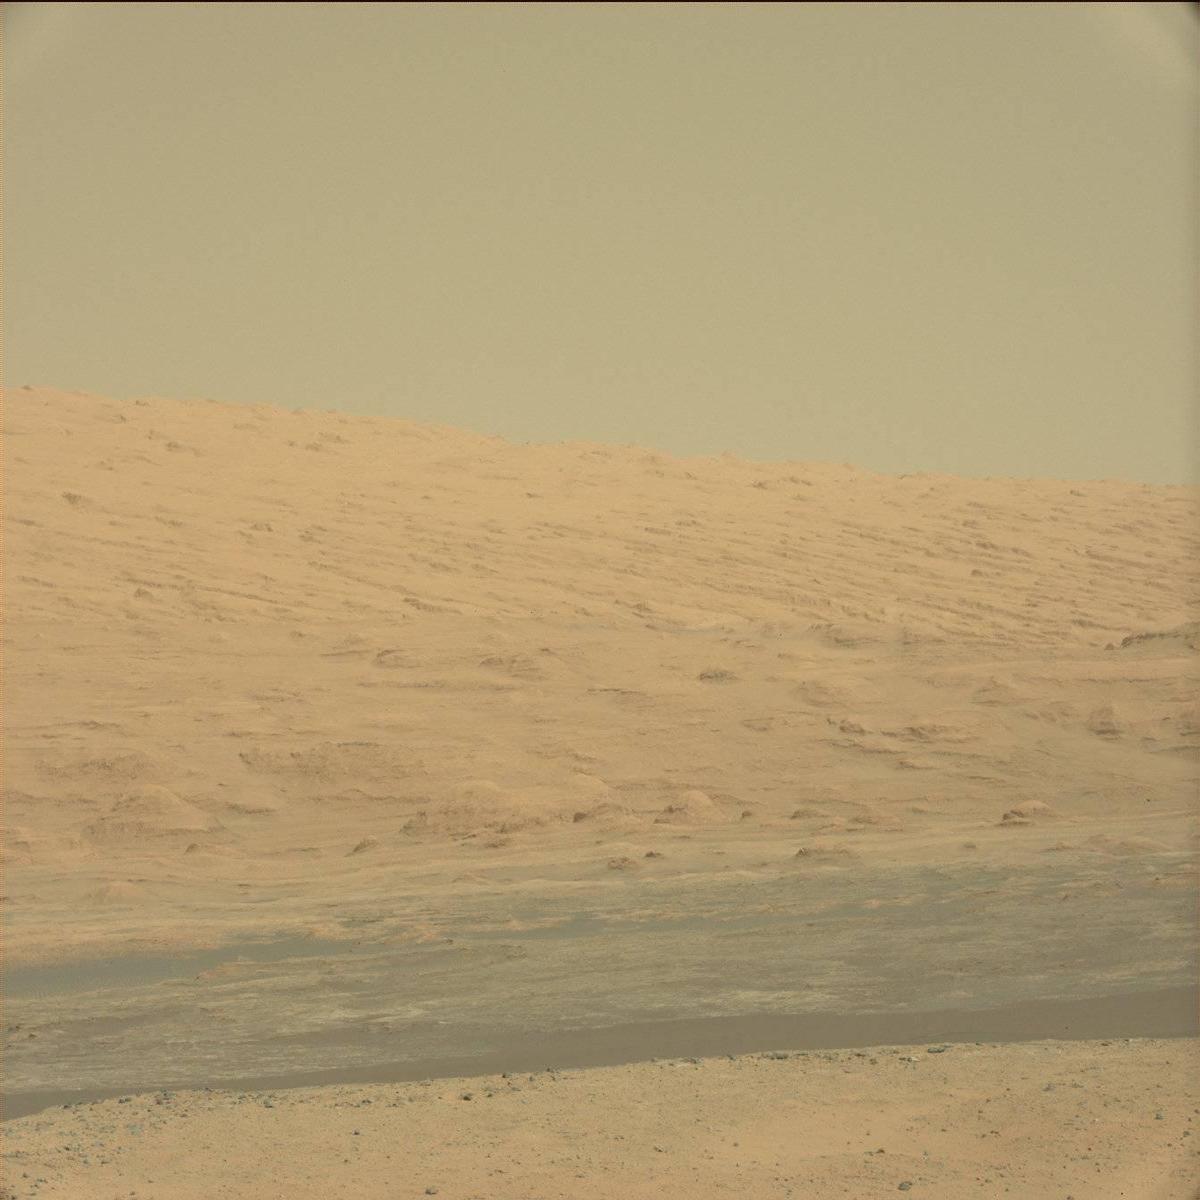
Terrain classes present: Ridge, Sand / Soil, Sky